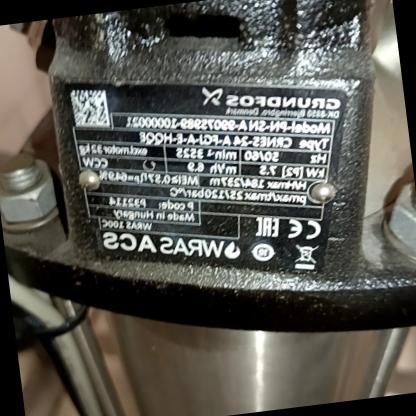
Klasa: tabliczka-znamionowa